Question: My ubuntu gnome-terminal gets crash
when I try to click on the terminal icon it opens and flicks continues and it gets scroll down automatically.
I try to reinstall the gnome-terminal by using software center and gets the same problem..
Here is the screen shot for reference..
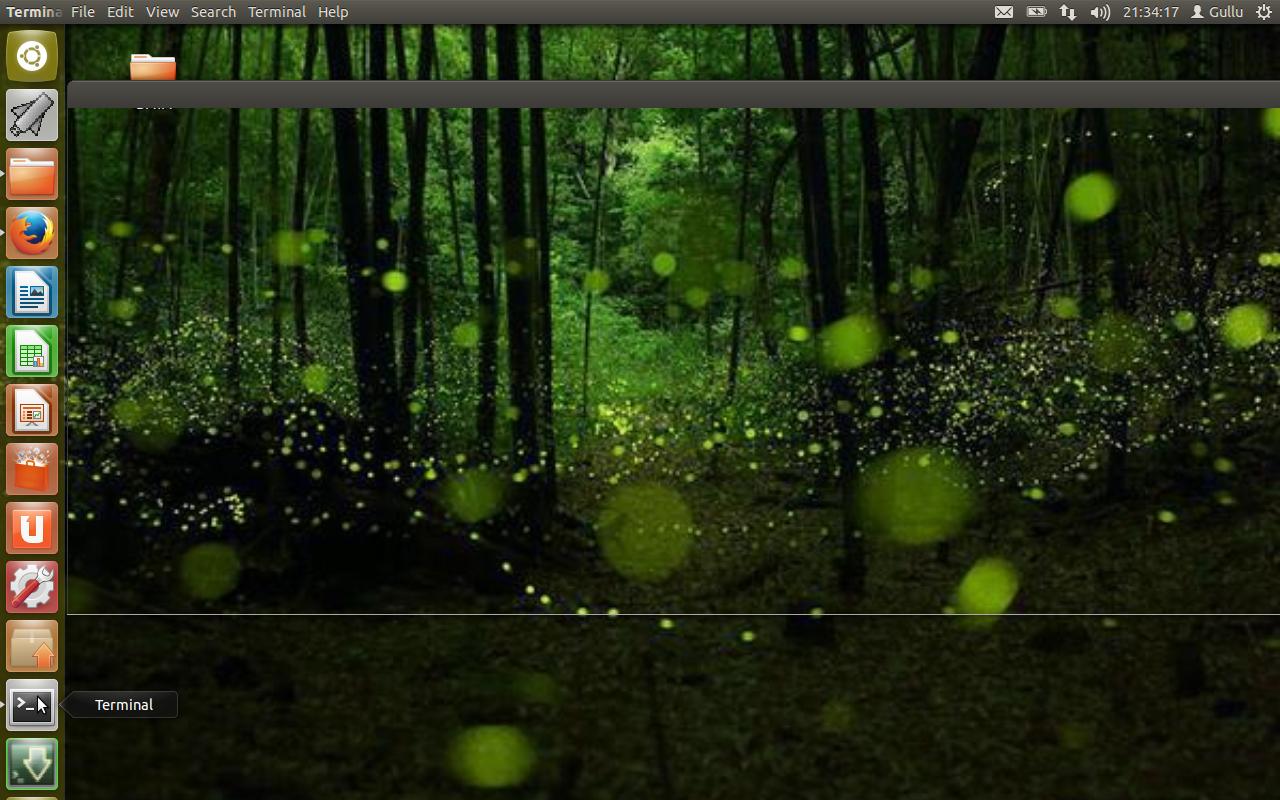
Answer: Try to create some user, reboot the system and login into different user and let us know if you see the same problem.